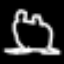
Label: frog